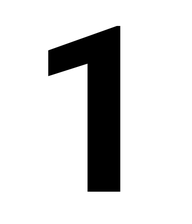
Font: Roboto_Bold